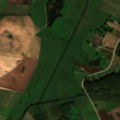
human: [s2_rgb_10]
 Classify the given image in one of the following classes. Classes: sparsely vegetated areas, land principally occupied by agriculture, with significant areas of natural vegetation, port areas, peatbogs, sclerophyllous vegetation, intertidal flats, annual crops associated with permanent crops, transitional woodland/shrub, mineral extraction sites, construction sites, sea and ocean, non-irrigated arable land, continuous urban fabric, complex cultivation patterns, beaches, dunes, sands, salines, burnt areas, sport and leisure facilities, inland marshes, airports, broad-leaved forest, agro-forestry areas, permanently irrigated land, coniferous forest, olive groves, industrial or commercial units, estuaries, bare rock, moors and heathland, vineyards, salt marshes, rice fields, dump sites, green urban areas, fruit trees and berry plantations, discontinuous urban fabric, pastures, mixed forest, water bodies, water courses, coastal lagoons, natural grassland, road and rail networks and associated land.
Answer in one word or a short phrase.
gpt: non-irrigated arable land, pastures, complex cultivation patterns, land principally occupied by agriculture, with significant areas of natural vegetation, broad-leaved forest